Field crop: maize
Growth stage: 2
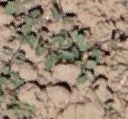
Species: convolvulus